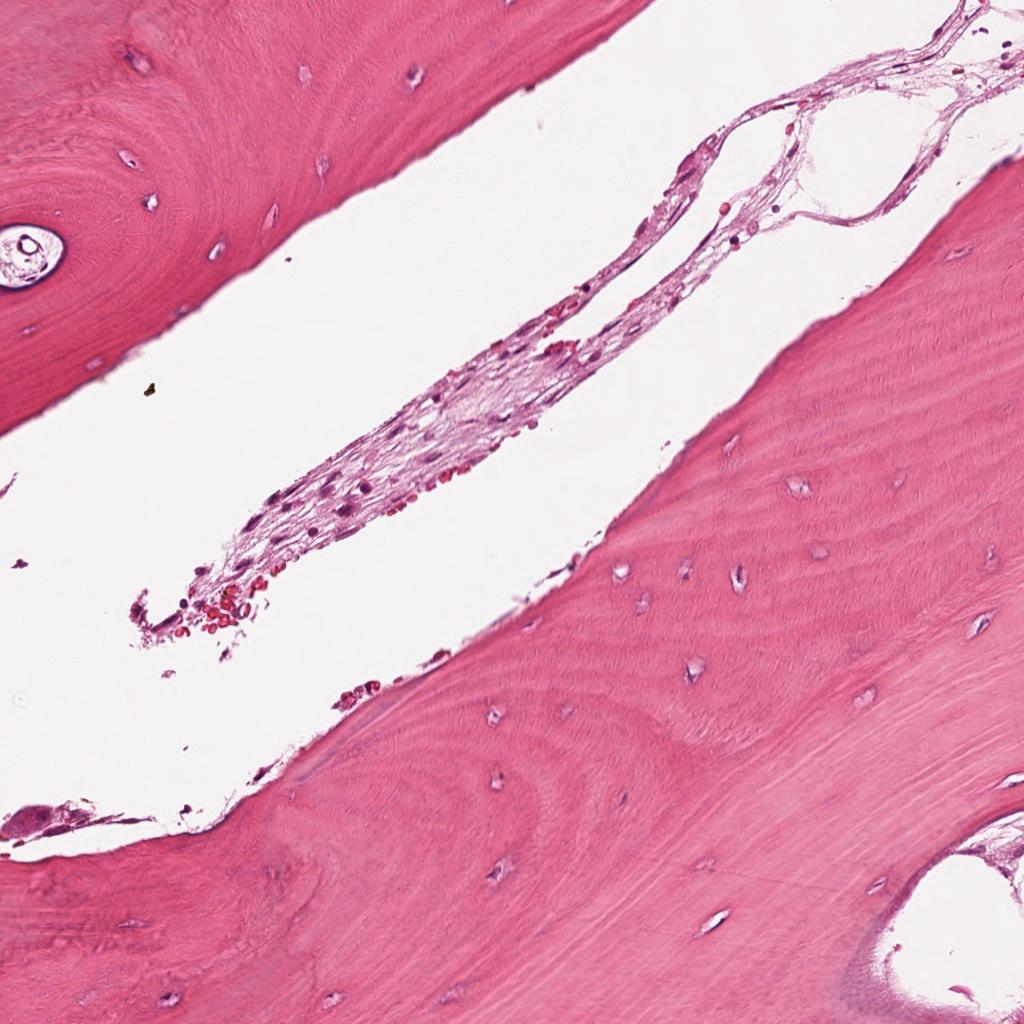
Label: Non-Tumor